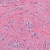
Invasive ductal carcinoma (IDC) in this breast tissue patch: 0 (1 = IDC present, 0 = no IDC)